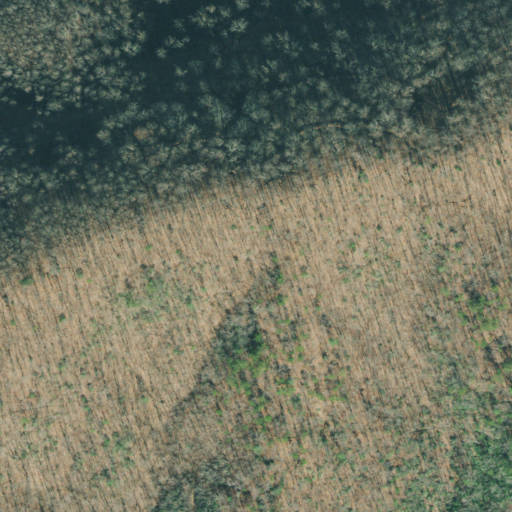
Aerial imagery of mountain in Georgia named Green Mountain containing deciduous forest and mixed forest